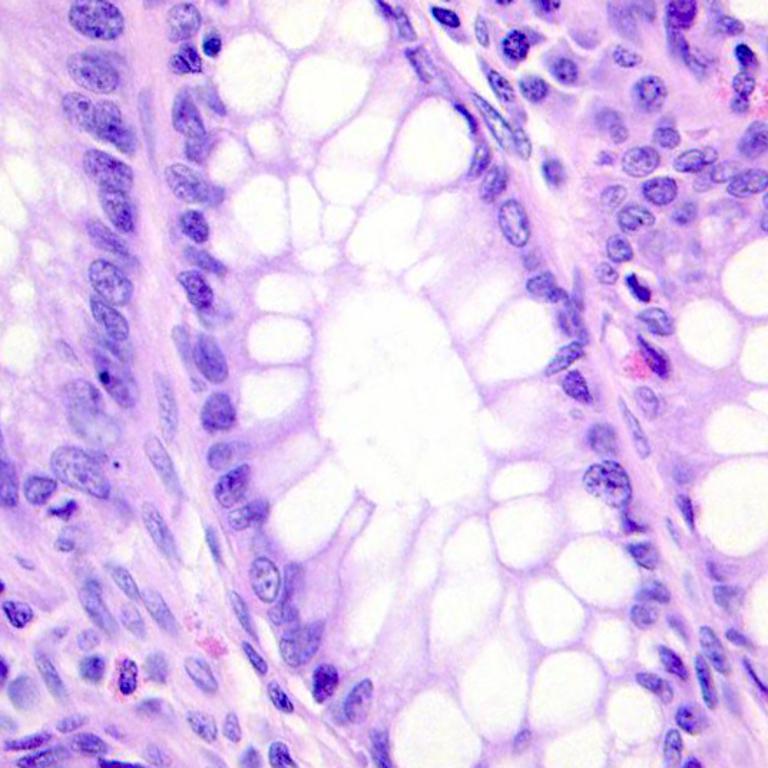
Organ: colon
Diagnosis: benign